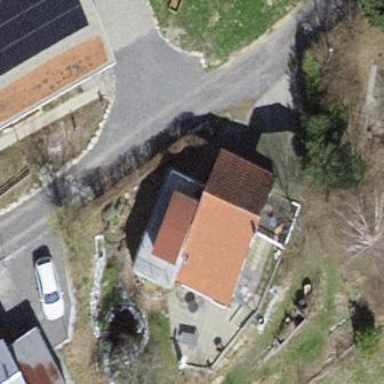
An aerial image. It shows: Detached building.